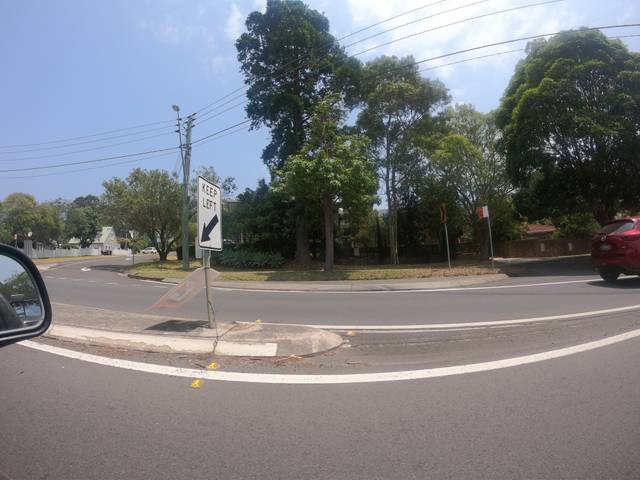
Region: Australia
Coordinates: -34.32, 150.914